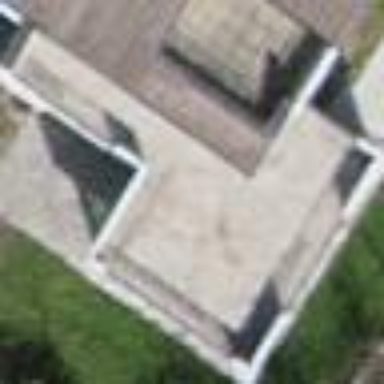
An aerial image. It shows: Building with flat concrete roof.